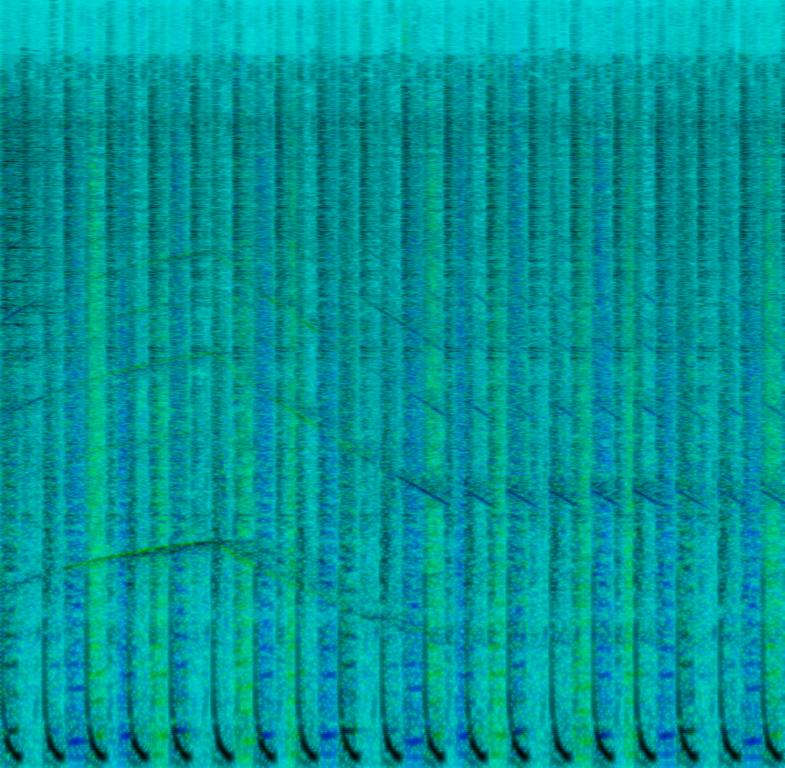
This is a house music piece. There is a synth with a crisp sound playing the melody while a lot of turntable scratches can be heard in the background. An electronic drum beat with lots of snare beat repeat sounds provide the rhythm. The atmosphere is energetic and upbeat. This piece could be played at nightclubs or dance clubs.